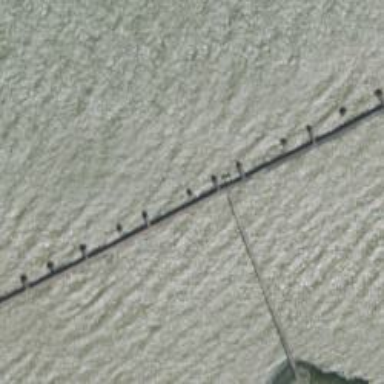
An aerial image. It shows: Man-made pier.